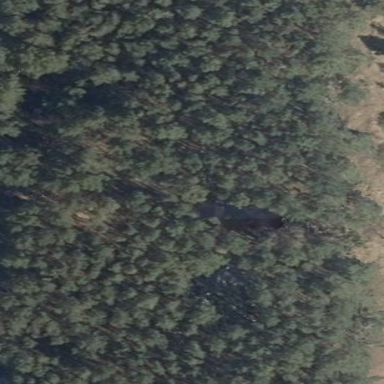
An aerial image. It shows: Forest area.